Question: I want to get the following result with two images.

Please help me.
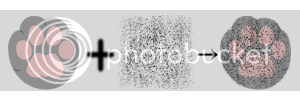
Answer: To combine two images on an image view try this
'''
UIImage *bottomImage = [UIImage imageNamed:@"bottom.png"]; //background image
UIImage *image = [UIImage imageNamed:@"top.png"]; //foreground image
CGSize newSize = CGSizeMake(width, height);
UIGraphicsBeginImageContext( newSize );
// Use existing opacity as is
[bottomImage drawInRect:CGRectMake(0,0,newSize.width,newSize.height)];
// Apply supplied opacity if applicable
[image drawInRect:CGRectMake(0,0,newSize.width,newSize.height) blendMode:kCGBlendModeNormal alpha:0.8];
UIImage *newImage = UIGraphicsGetImageFromCurrentImageContext();
UIGraphicsEndImageContext();
'''
Add 'newImage' to UIImageView